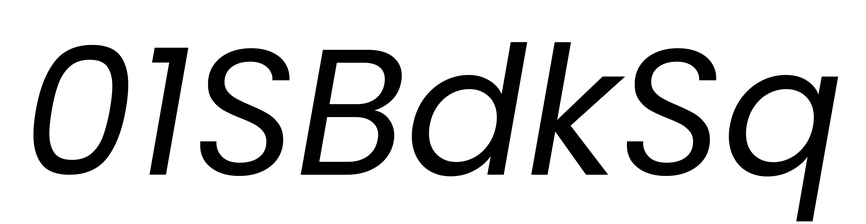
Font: Poppins-Italic